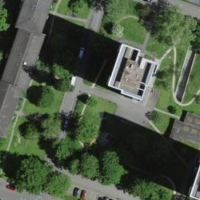
EUNIS habitat code: 54
Species observed at this site:
Allium ursinum
Epilobium parviflorum